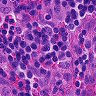
Metastatic tissue present: no